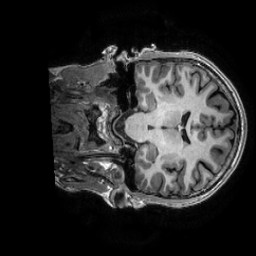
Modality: T1w
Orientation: coronal
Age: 31
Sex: male
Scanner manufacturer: ge
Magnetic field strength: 3 T
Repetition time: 0.0073 s
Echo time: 0.003 s